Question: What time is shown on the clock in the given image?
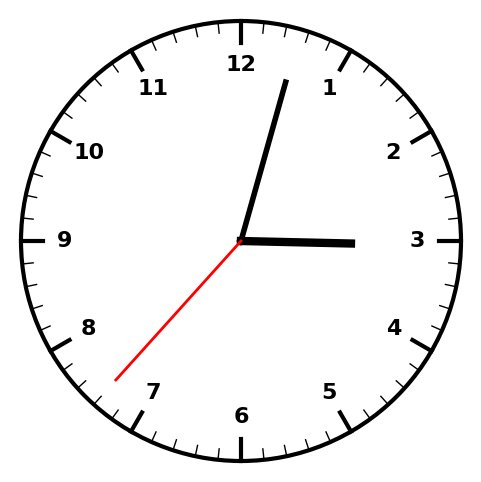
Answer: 03:02:37